Question: I'm use jquery Datepicker <URL>] now,and if I want Set some date to highlight, not just highlight the date now, how can I set the option?
For example:

There I want 24/09/2011, 25/09/2011 and 27/09/2011 to highlight.
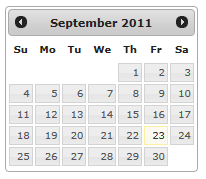
Answer: You'll have to use the 'beforeShowDay' option:
'''
var dates = []; // array of the dates you want to highlight, stored as strings
$('selector').datepicker({
beforeShowDay: function(date) {
if ($.inArray(date.toString(), dates) != -1) {
return [true, 'highlight'];
}
}
});
'''
See this question for more information:
<URL>